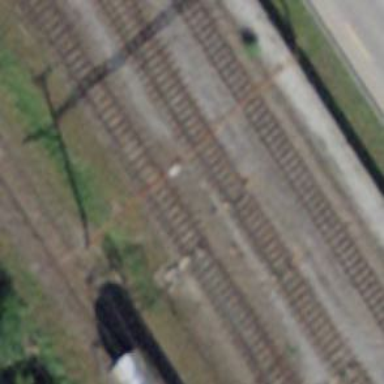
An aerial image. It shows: Railway switch.